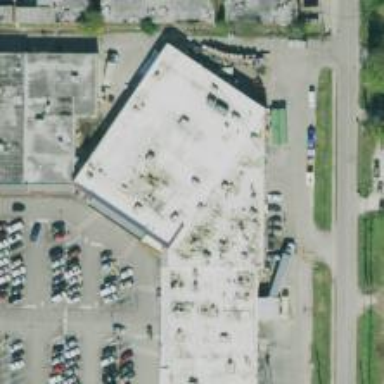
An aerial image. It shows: Supermarket.